Interaction volume radius: 5 \u00c5
Interaction volume height: 30 \u00c5
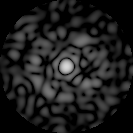
Disorder parameter: 0.8417